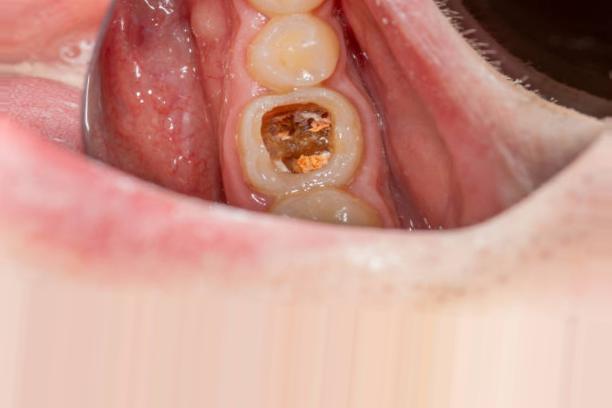
Condition: Caries